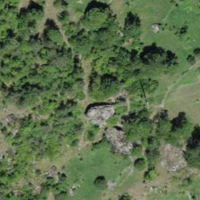
EUNIS habitat code: 24
Species observed at this site:
Milvus milvus
Amata phegea